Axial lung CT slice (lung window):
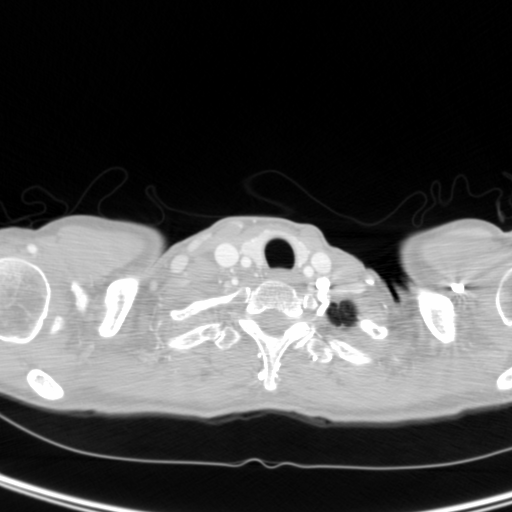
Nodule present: no